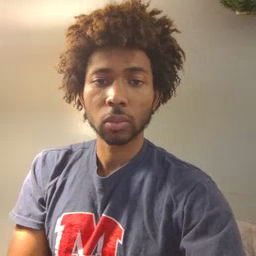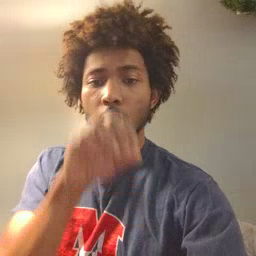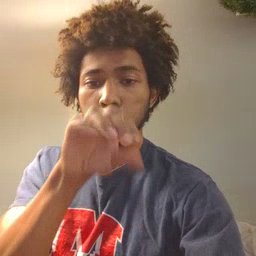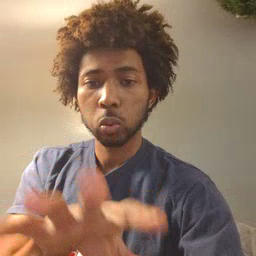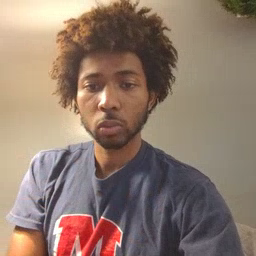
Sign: blow